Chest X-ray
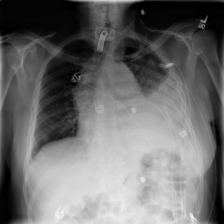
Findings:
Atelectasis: negative
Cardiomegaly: negative
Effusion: positive
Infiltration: negative
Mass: negative
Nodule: negative
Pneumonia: negative
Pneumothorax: negative
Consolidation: negative
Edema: negative
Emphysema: negative
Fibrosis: negative
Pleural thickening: negative
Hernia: negative